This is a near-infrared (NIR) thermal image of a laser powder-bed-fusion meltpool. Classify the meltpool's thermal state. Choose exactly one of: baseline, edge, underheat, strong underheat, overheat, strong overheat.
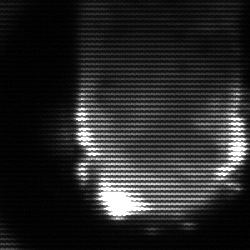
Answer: baseline